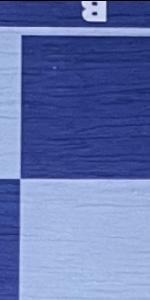
Label: Empty